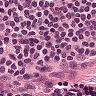
Metastatic tissue present: no